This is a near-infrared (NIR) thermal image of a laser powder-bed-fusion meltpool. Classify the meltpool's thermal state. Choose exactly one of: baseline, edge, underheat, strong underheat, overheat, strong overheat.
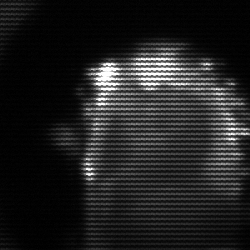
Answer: baseline